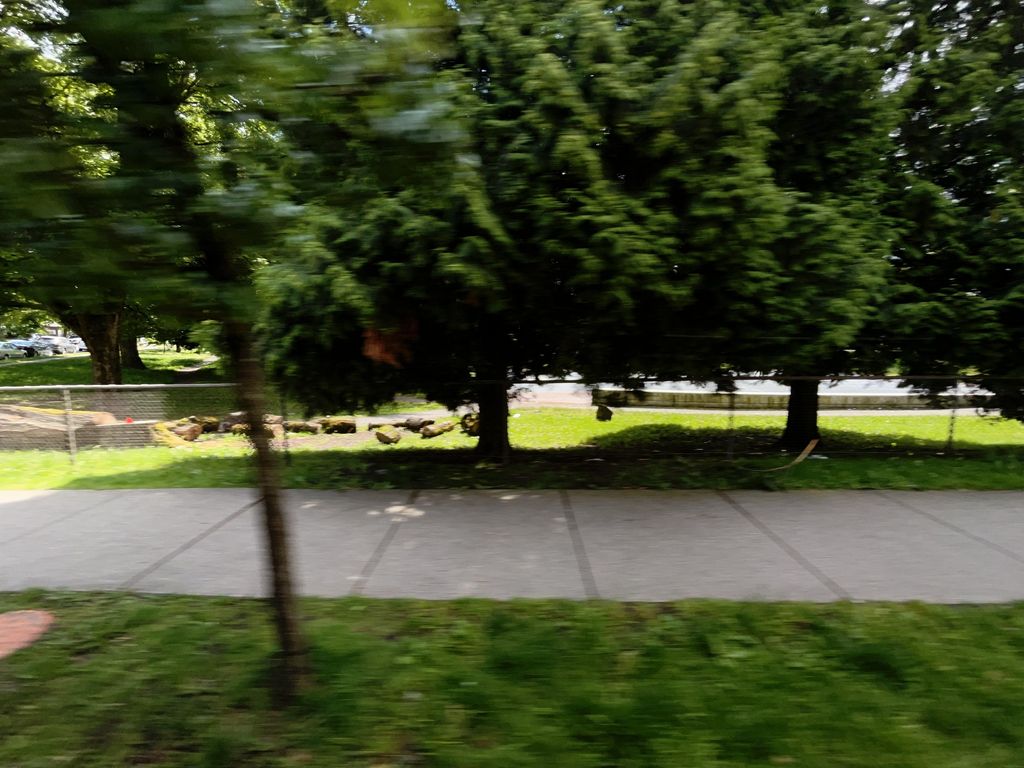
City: vancouver